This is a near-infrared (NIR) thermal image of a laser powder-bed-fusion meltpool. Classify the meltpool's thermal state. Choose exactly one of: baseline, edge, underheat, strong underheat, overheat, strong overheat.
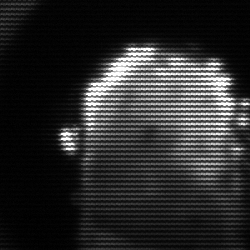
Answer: baseline